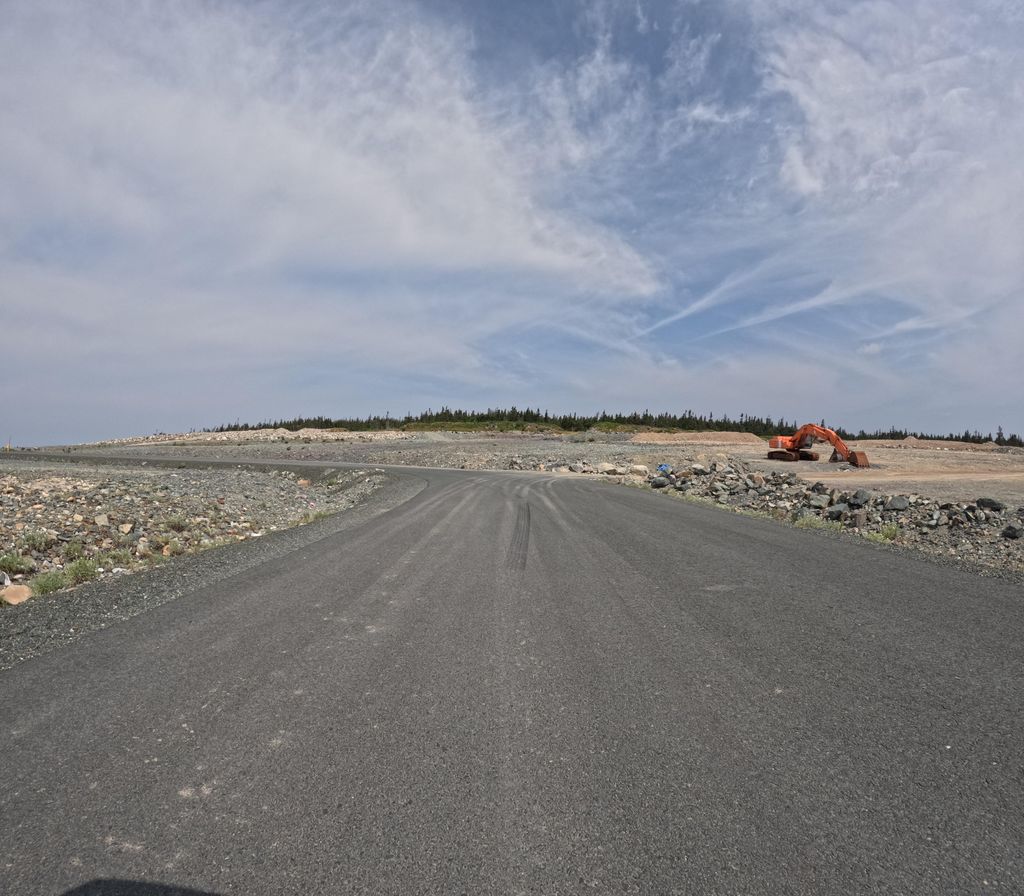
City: st_johns